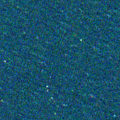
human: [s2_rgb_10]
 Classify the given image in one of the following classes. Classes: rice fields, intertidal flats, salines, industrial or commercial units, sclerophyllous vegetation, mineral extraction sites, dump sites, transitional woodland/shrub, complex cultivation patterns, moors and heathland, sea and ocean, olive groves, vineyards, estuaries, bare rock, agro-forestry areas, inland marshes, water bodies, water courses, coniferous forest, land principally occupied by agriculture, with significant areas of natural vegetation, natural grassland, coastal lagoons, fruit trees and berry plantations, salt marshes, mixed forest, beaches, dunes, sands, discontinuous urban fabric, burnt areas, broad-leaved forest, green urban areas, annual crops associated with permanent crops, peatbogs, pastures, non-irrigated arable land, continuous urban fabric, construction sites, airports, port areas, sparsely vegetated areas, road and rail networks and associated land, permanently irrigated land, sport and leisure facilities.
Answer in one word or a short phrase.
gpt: sea and ocean